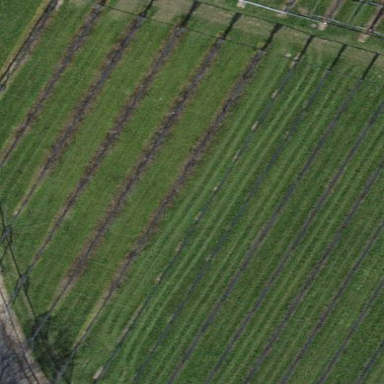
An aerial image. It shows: Orchard.